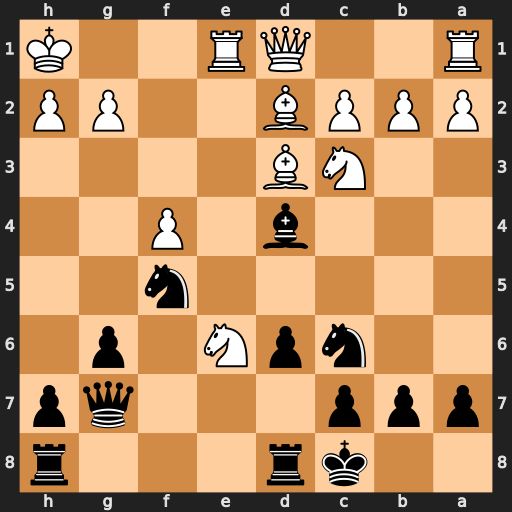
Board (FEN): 2kr3r/ppp3qp/2npN1p1/5n2/3b1P2/2NB4/PPPB2PP/R2QR2K
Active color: b
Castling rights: -
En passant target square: -
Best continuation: Ng3+ hxg3 Qh6+ Qh5 Qxh5#